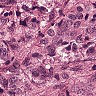
Metastatic tissue present: yes